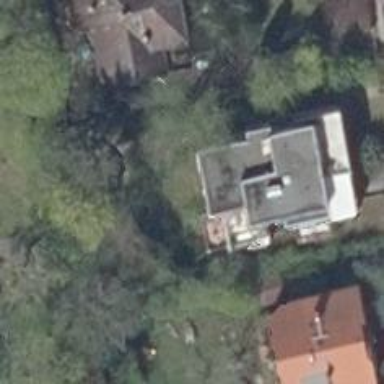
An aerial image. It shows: Detached building.